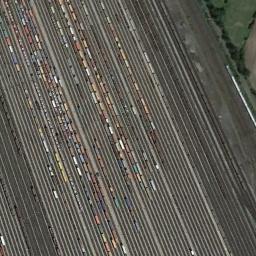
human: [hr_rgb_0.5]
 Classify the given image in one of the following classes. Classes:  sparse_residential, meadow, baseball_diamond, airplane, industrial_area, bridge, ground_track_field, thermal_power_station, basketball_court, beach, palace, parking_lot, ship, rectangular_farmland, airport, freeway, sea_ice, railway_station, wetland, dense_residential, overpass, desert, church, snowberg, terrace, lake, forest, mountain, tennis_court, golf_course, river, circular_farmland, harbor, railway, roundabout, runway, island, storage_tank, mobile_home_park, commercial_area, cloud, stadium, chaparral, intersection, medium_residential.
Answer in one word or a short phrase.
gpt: railway